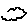
Label: cloud